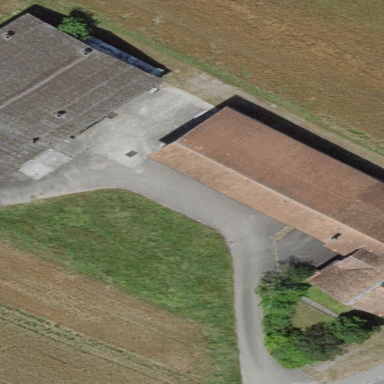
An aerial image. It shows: Farmyard area.